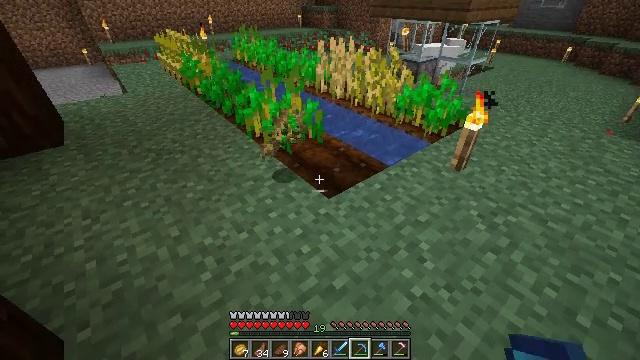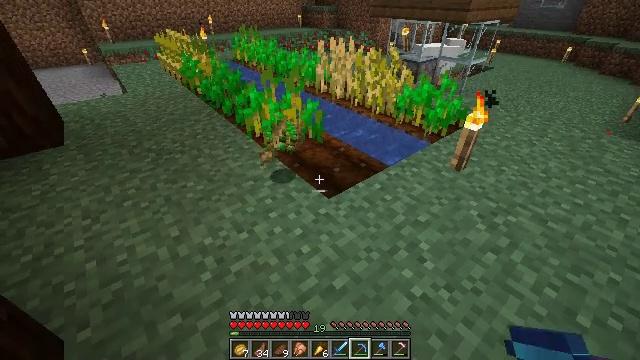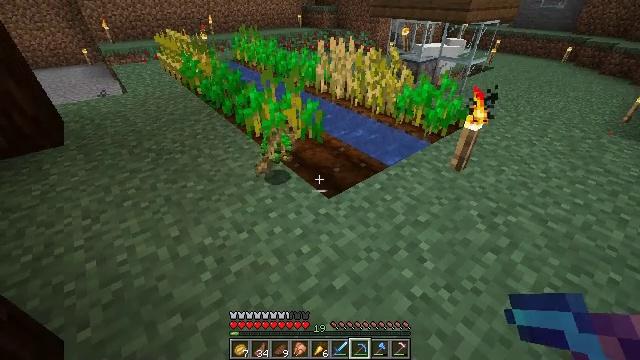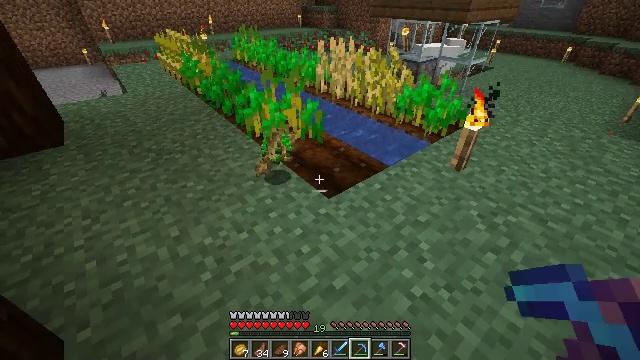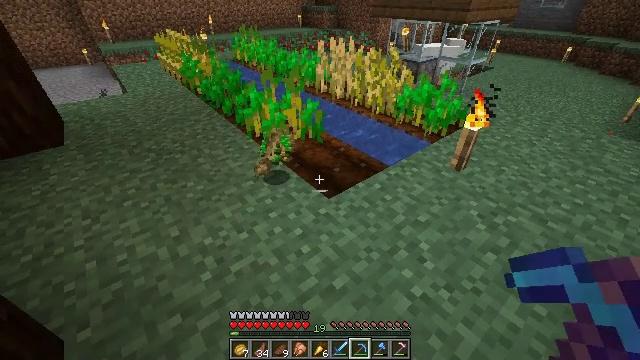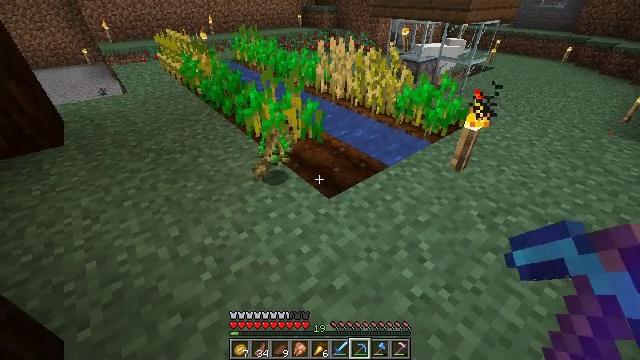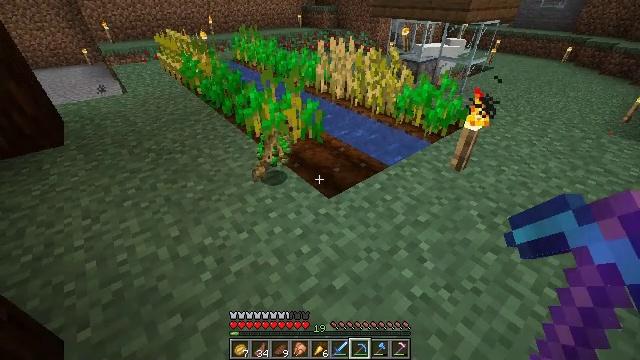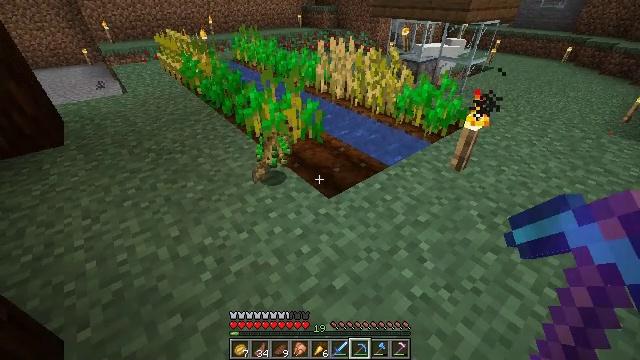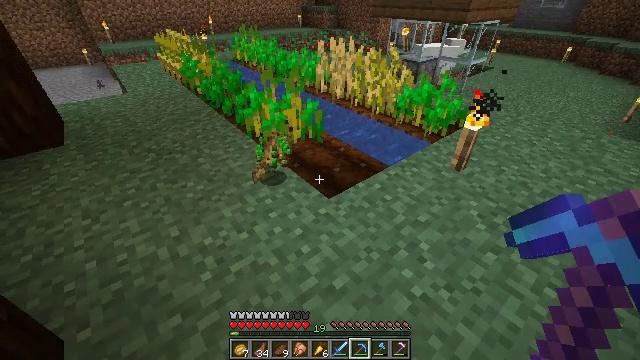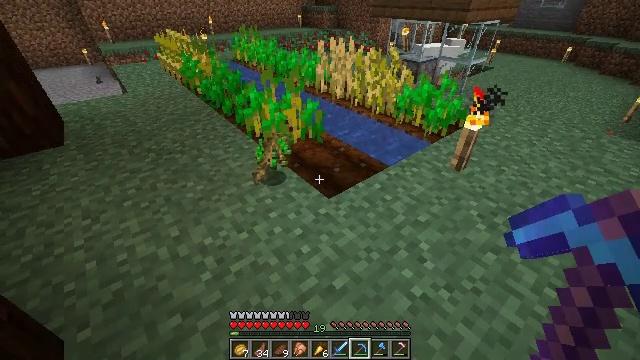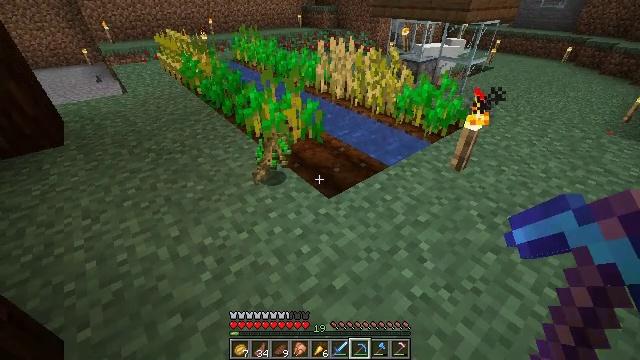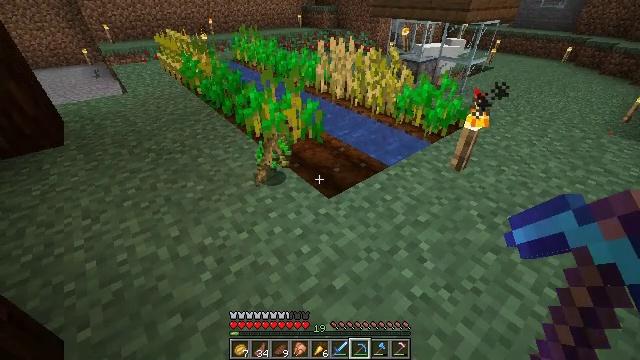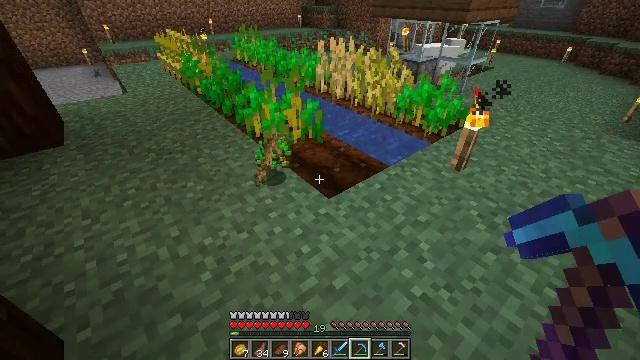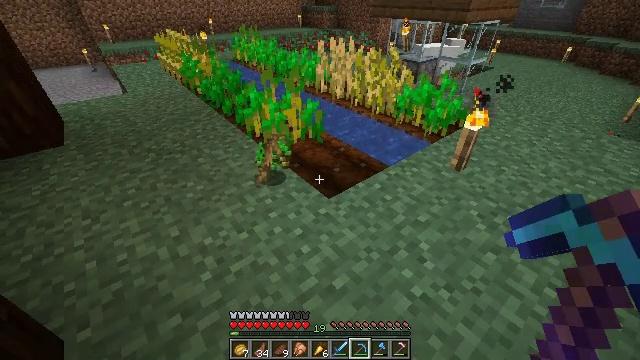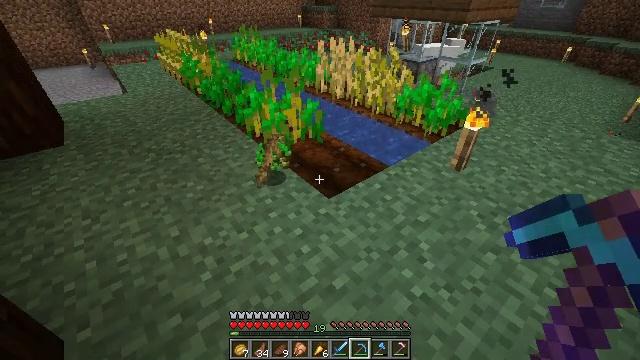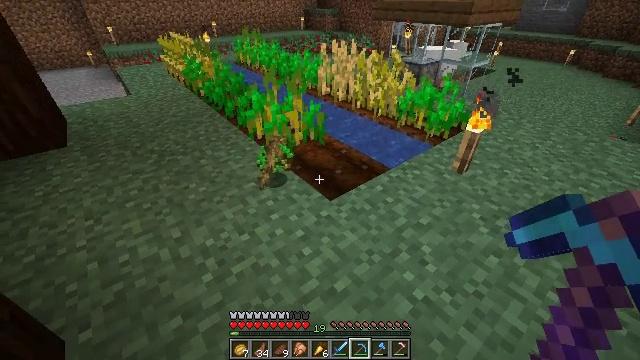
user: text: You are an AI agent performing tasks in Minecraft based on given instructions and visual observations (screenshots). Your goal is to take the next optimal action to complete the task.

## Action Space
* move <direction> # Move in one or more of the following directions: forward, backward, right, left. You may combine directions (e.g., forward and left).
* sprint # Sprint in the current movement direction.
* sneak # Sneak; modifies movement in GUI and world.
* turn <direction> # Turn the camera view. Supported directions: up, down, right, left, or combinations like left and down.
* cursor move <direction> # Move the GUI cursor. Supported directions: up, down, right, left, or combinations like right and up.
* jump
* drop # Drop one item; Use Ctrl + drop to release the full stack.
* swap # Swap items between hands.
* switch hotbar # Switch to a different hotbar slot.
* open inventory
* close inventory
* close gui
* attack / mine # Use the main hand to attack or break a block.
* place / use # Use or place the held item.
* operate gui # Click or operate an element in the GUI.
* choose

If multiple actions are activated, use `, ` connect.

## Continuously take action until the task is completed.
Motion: motion action
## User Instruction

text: Get wheat from the farmland.
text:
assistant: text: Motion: no_op
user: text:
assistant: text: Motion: no_op
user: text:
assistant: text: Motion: no_op
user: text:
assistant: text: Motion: no_op
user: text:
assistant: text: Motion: no_op
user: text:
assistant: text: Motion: no_op
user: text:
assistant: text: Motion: no_op
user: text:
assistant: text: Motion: no_op
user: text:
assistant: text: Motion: no_op
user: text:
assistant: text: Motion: no_op
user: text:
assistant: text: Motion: no_op
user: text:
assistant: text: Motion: no_op
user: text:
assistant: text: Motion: no_op
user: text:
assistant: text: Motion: no_op
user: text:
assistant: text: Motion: no_op
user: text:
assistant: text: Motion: turn left and up
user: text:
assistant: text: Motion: turn left
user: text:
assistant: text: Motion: move forward, turn right
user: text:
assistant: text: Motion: move forward
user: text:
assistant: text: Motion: move forward
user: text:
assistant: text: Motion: move forward
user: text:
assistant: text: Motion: move forward, turn right and up
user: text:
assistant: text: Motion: move forward, turn right
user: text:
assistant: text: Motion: move forward, turn right
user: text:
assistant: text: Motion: no_op
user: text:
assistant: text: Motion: no_op
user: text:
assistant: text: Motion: no_op
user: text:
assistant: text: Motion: no_op
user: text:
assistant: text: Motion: no_op
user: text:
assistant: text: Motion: no_op